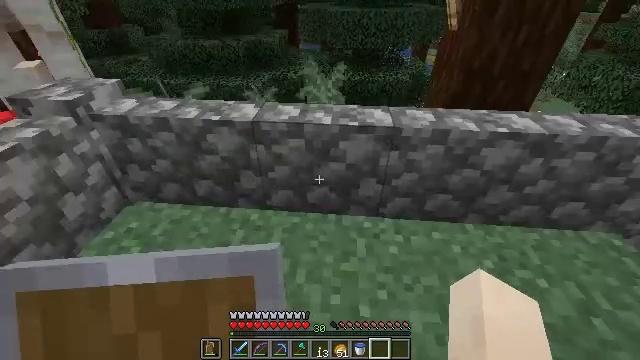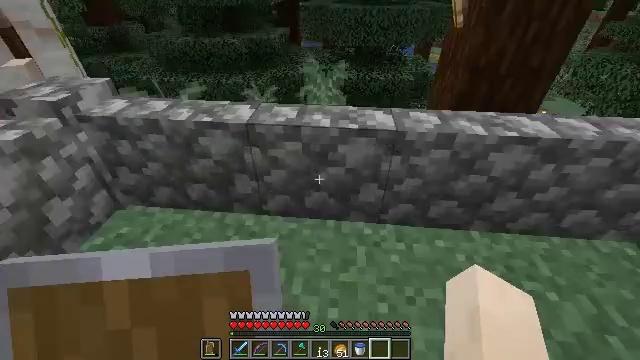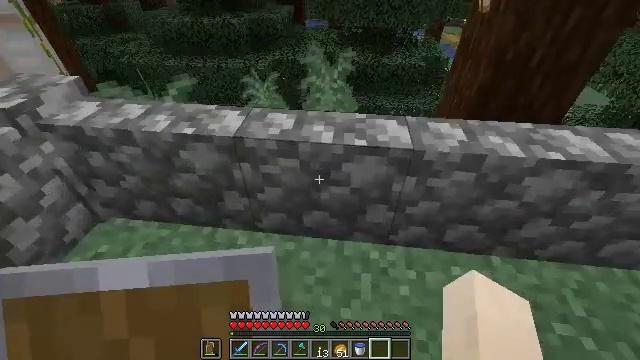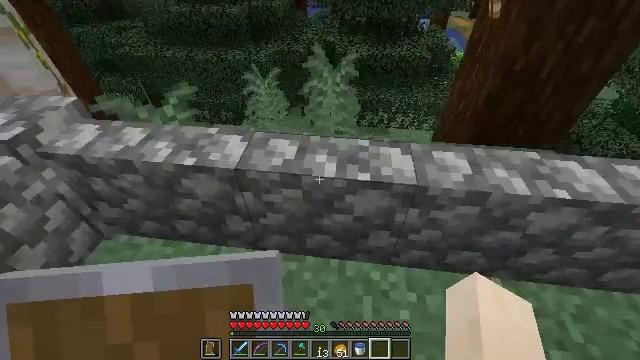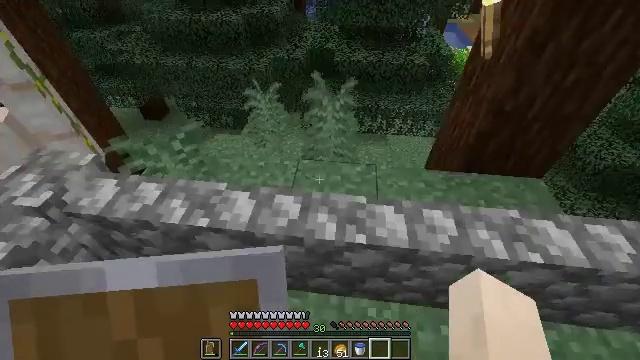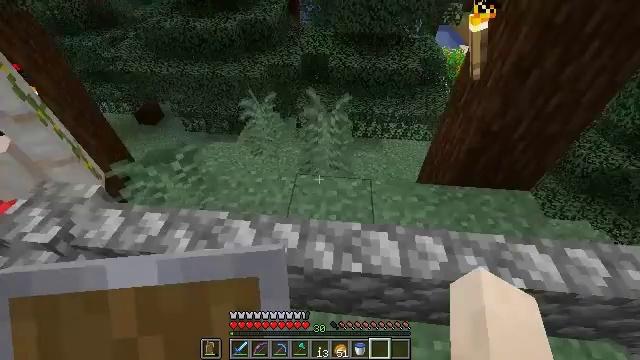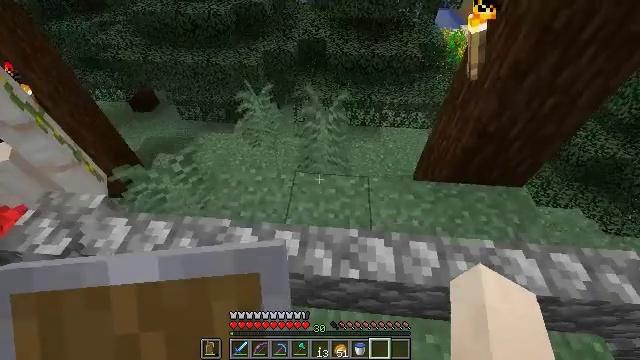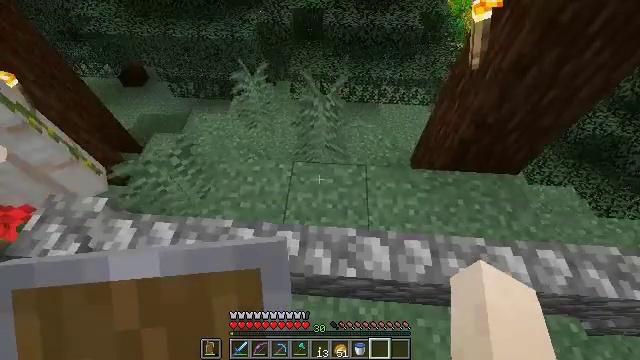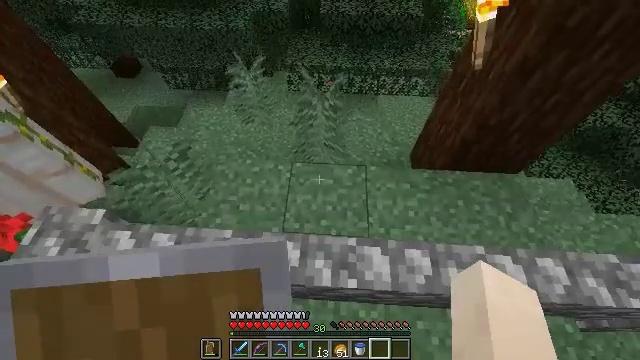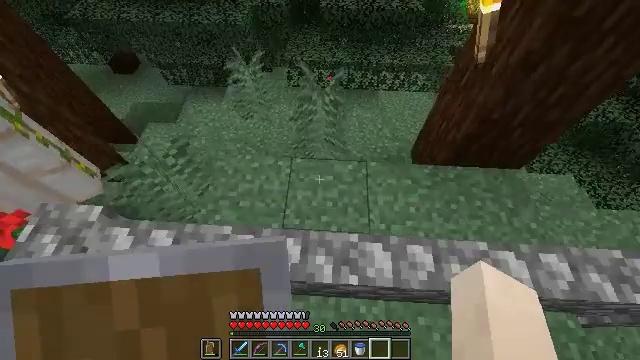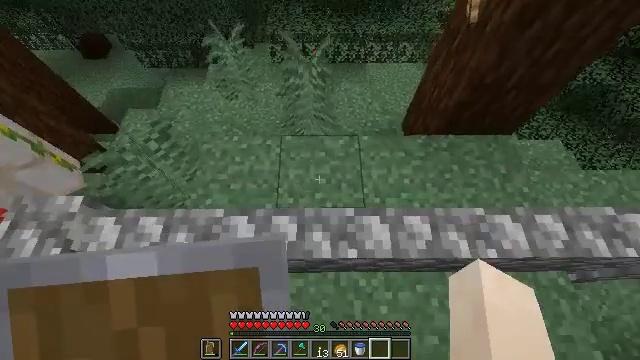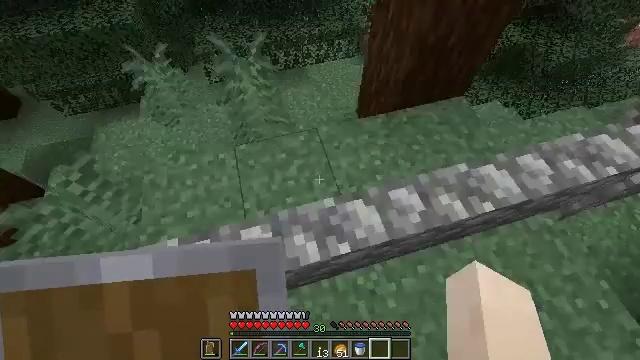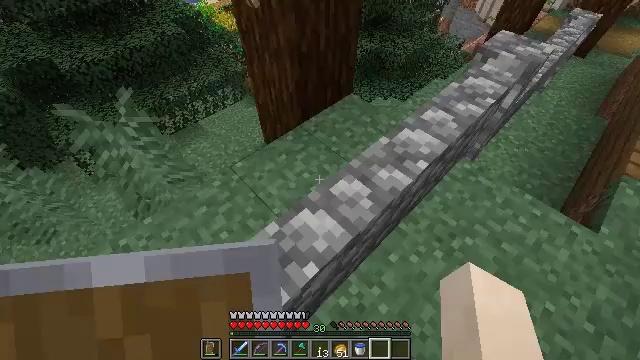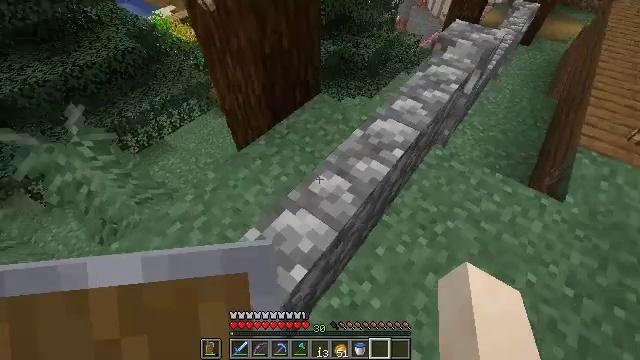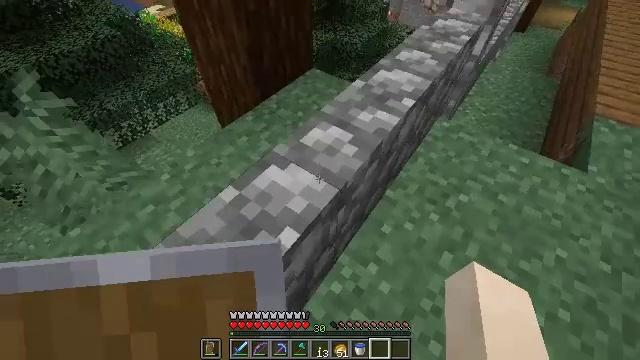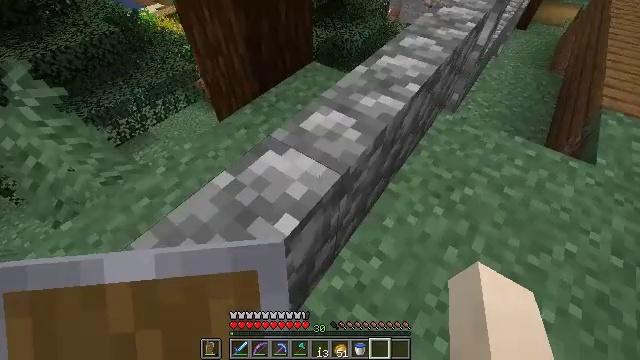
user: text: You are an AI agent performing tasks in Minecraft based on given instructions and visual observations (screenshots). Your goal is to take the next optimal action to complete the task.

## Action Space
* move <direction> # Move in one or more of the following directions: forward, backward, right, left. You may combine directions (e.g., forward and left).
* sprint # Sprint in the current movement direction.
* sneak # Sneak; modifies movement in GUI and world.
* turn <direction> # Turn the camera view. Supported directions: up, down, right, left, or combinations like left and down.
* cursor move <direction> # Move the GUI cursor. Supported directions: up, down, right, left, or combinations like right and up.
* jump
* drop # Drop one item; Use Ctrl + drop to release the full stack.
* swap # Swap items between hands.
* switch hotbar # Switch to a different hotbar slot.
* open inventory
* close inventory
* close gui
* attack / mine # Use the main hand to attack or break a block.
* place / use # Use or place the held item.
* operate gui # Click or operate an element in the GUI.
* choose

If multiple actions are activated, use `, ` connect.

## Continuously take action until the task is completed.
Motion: motion action
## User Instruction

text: Remove the cobblestone wall block.
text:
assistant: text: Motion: move forward
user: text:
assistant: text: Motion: move forward, turn left and down
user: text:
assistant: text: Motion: move forward, turn down, jump
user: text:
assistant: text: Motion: move forward, turn down, jump
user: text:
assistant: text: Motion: move forward, turn right, jump
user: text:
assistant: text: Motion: move forward, turn down, jump
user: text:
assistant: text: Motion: move forward, turn down, jump
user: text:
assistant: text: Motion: move forward, turn down, jump
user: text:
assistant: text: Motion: move forward
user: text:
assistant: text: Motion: move forward, turn right and down
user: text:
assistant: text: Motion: move forward, turn right and up
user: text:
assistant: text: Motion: turn right and up
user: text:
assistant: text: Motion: turn right and up
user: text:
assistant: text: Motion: turn right
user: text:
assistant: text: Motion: no_op
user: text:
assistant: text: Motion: no_op
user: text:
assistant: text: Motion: no_op
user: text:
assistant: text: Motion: no_op
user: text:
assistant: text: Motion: turn left
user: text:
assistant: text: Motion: turn left and down, jump
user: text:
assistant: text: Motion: jump
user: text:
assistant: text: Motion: turn right and down, jump
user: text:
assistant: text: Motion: turn right and down, jump
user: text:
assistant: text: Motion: jump
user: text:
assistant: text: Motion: turn down, jump
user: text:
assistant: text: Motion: jump
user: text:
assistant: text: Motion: jump
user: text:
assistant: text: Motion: jump
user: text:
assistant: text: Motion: jump
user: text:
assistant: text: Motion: turn left and up, jump